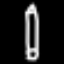
Label: pencil